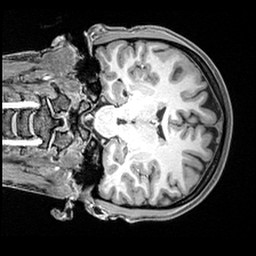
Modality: T1w
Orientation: coronal
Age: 22
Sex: female
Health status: healthy
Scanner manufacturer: siemens
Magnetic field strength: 3 T
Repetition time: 2.4 s
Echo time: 0.00217 s